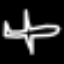
Label: airplane